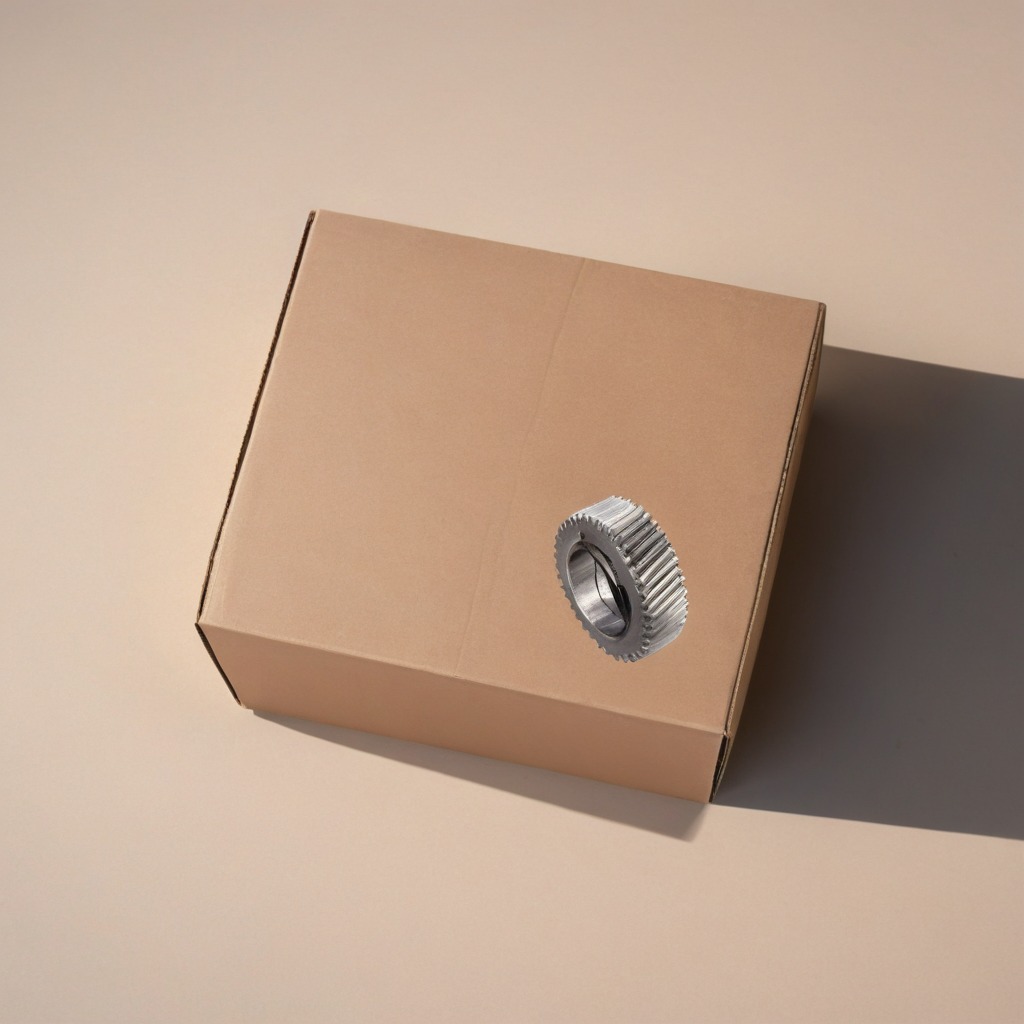
A steel gear with teeth is lying on the cardboard box surface in an outdoor workshop during daytime bright natural light soft shadows slightly creased but